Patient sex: F
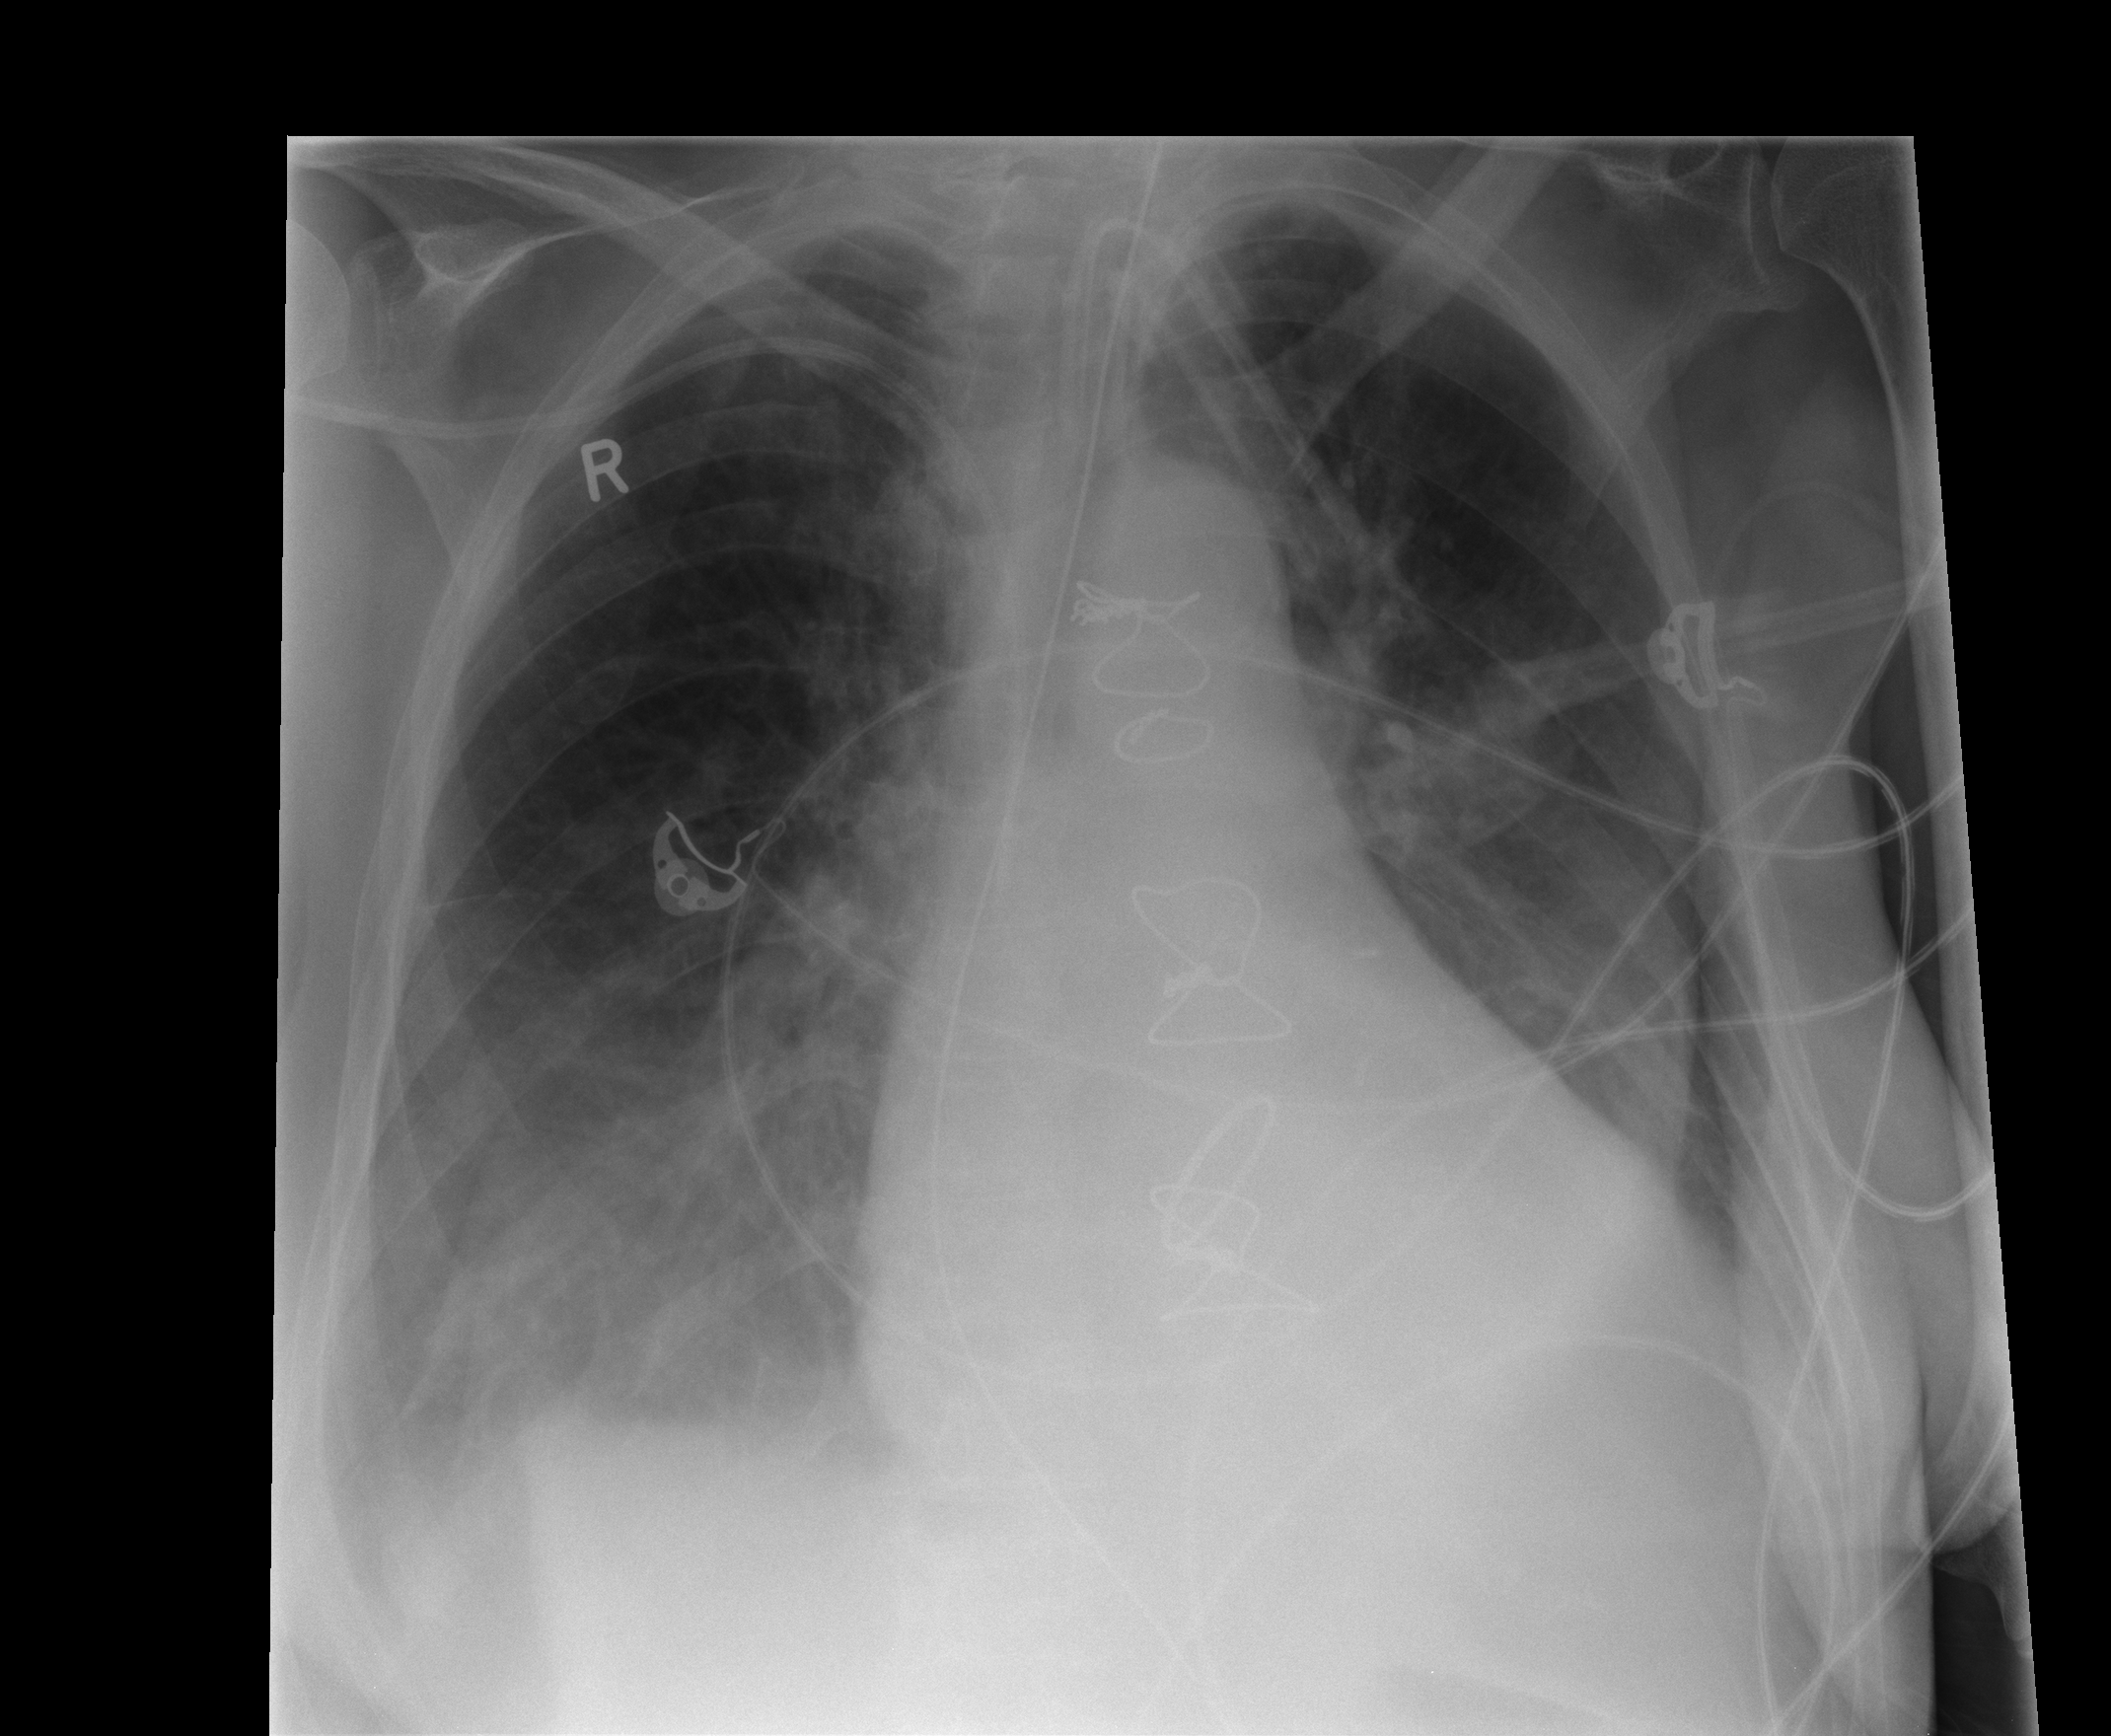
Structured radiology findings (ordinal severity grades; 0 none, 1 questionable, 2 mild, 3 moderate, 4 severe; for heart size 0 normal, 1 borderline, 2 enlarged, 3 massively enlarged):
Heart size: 2
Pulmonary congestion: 2
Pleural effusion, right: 2
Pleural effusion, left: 2
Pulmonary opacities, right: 1
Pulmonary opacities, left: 1
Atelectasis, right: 2
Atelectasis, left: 2